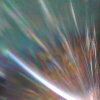
Label: sunburn